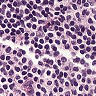
Metastatic tissue present: no